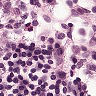
Metastatic tissue present: no